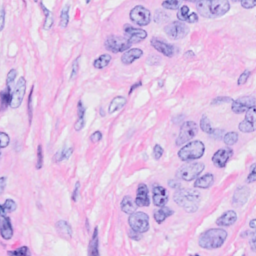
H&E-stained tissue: Breast